Question: Whenever I export my java file to JAR file in Eclipse, it is exported but with <URL>, 'JAR export finish with warnings'. I am also unable to open that JAR file. There is the same problem with every program I made. All programs are running perfectly in Eclipse without any compilation error. Kindly guide.

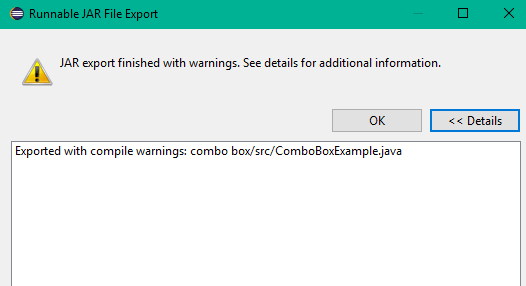
Answer: Simply it means that the classes that you are try to export in jar have warnings.
I advise you to recompile the code and save all, then (if everything is right) try to export again the file. In extremis, close and restart Eclipse and try again.